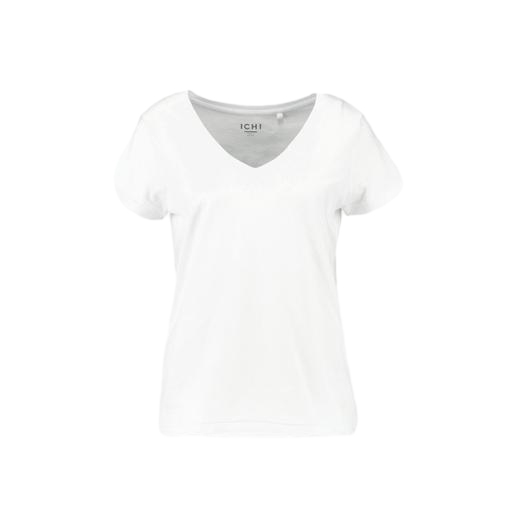
white v-neck t-shirt only macy, v shaped white t-shirt, white v-neck jersey tee, white background